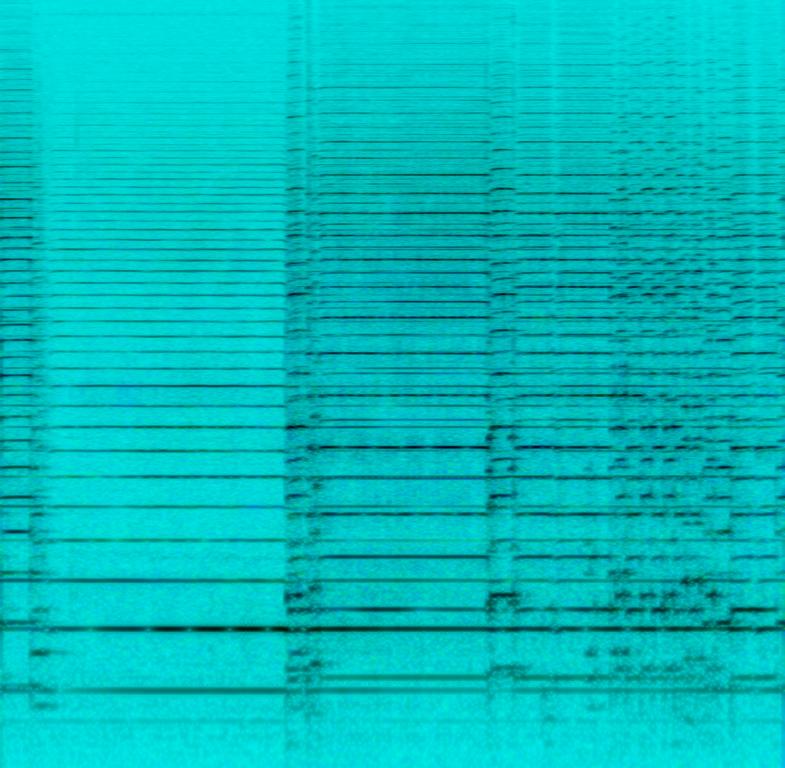
This is an Azerbaijani folk music piece. It is an instrumental piece. The only instrument being played is a garmon which has a sound that resembles an accordion. There is a lively atmosphere in the recording. This piece can be played in the soundtrack of a documentary that takes place in the Caucasus region. It could also be used in the soundtrack of an Azerbaijani soap opera.